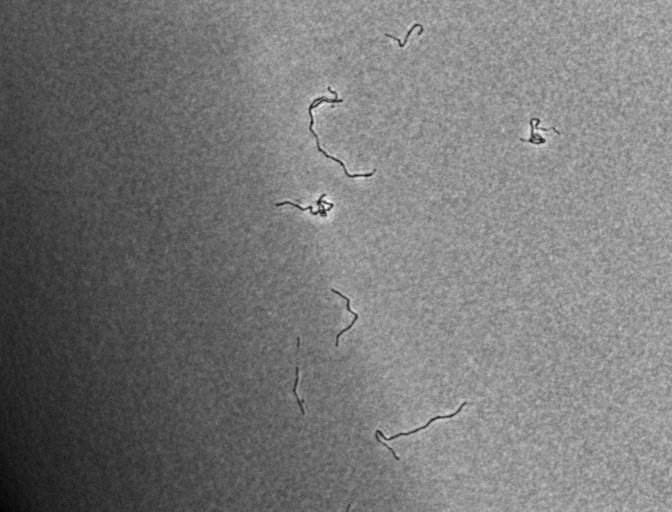
Phase contrast microscopy, 20x objective, 5 h incubation